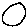
Label: circle